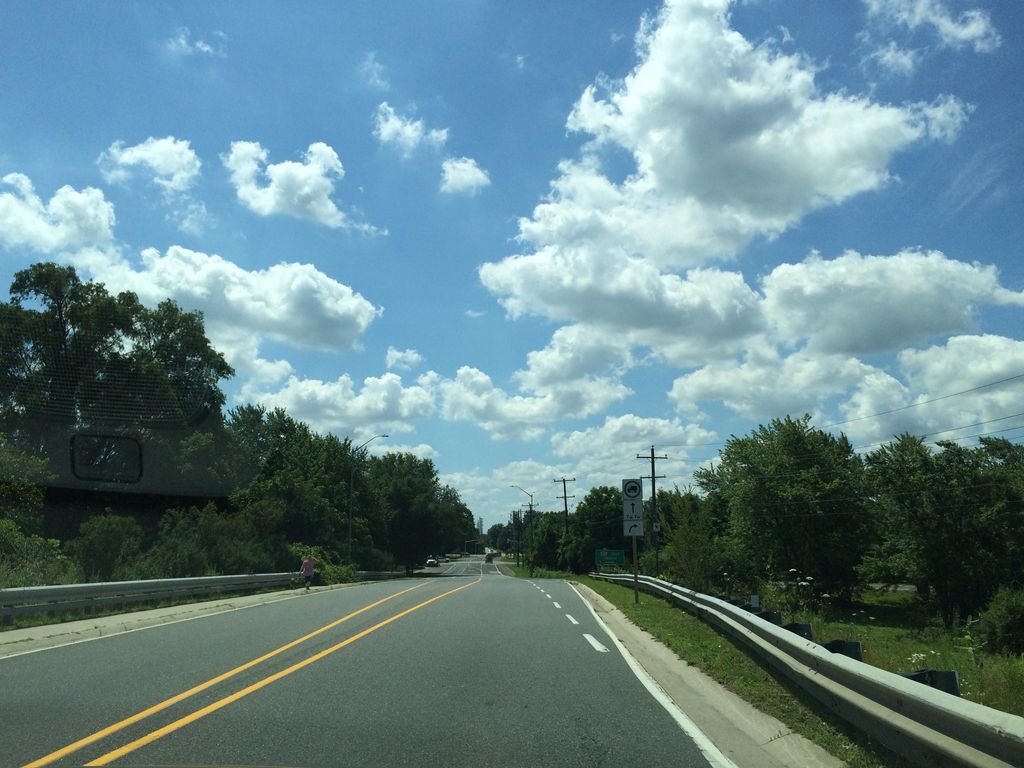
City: hamilton